Interaction volume radius: 5 \u00c5
Interaction volume height: 15 \u00c5
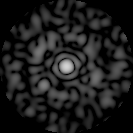
Disorder parameter: 0.7827